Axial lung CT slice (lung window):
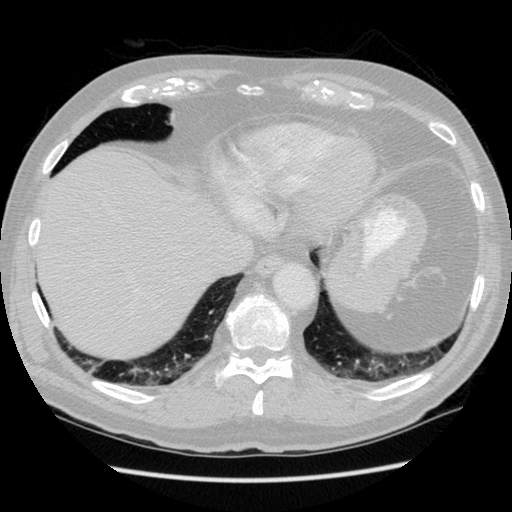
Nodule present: no